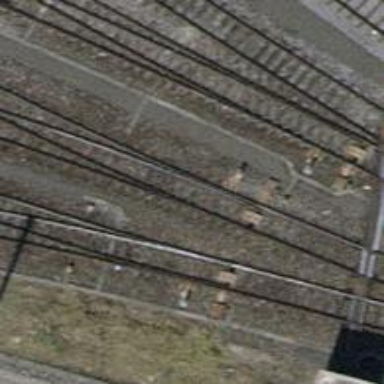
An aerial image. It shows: Railway switch.